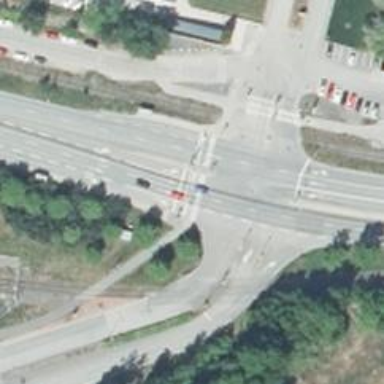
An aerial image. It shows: Marked asphalt cycleway with crossing island.